Question: This is the screen shots. I want this buttons display in fit to screen for all devices.
I want to remove space after and fit all buttons in screen.

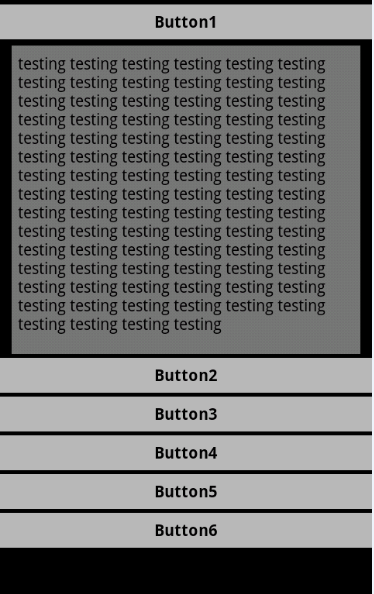
Answer: '''
<LinearLayout
android:layout_width="fill_parent"
android:layout_height="fill_parent"
android:layout_weight="1"
android:orientation="vertical" >
<Button
android:id="@+id/button1"
android:layout_width="wrap_content"
android:layout_height="wrap_content"
android:layout_weight="1"
android:text="Button" />
<Button
android:id="@+id/button2"
android:layout_width="wrap_content"
android:layout_height="wrap_content"
android:layout_weight="1"
android:text="Button" />
<Button
android:id="@+id/button3"
android:layout_width="wrap_content"
android:layout_height="wrap_content"
android:layout_weight="1"
android:text="Button" />
<Button
android:id="@+id/button4"
android:layout_width="wrap_content"
android:layout_height="wrap_content"
android:layout_weight="1"
android:text="Button" />
</LinearLayout>
'''